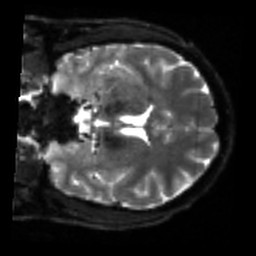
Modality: sbref
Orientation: coronal
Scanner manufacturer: siemens
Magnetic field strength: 3 T
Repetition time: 4 s
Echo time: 0.0594 s